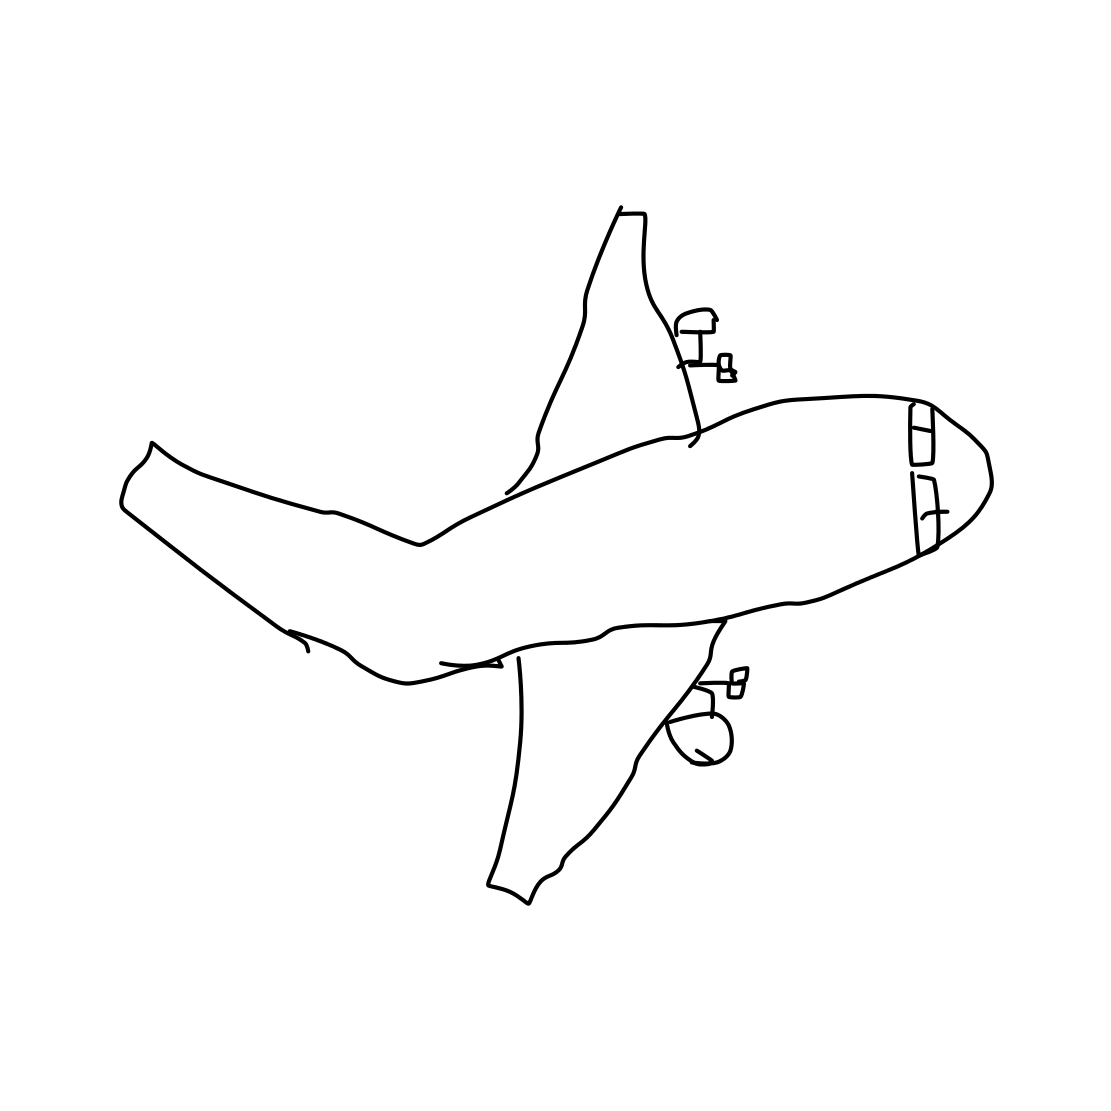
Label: airplane